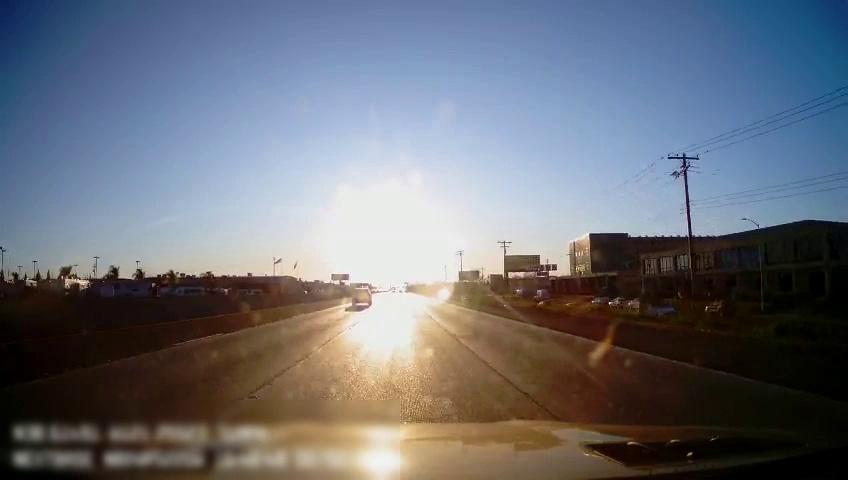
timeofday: Day
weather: Sunny
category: Drivable Space
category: Vehicles | SUV
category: Vehicles | SUV
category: Vehicles | Car
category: Vehicles | Car
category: Vehicles | Van
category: Vehicles | Van
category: Vehicles | Car
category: Lanes | Alternate Lane
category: Lanes | Alternate Lane
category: Lanes | Current Lane
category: Lanes | Alternate Lane